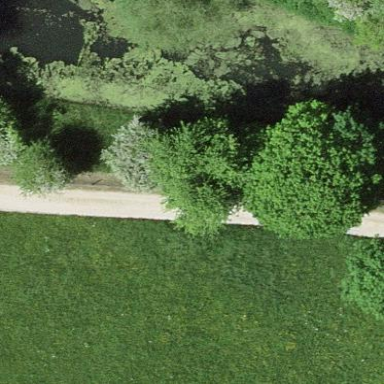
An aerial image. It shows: Pond surrounded by natural water.